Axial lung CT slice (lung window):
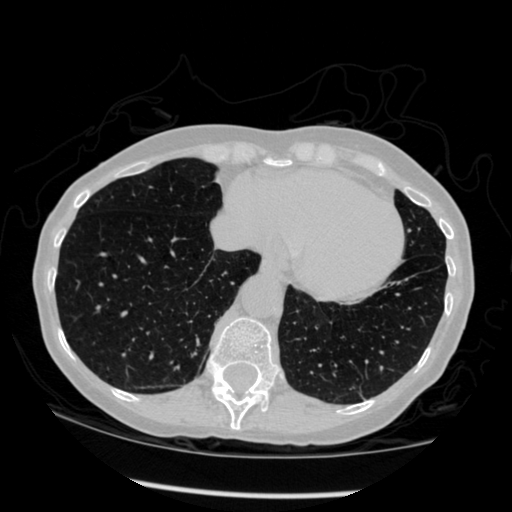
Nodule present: no